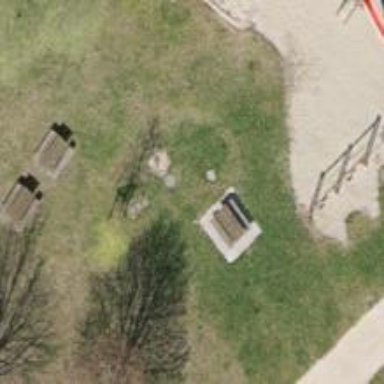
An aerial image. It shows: Picnic table located in leisure land area.